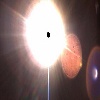
Label: sunburn